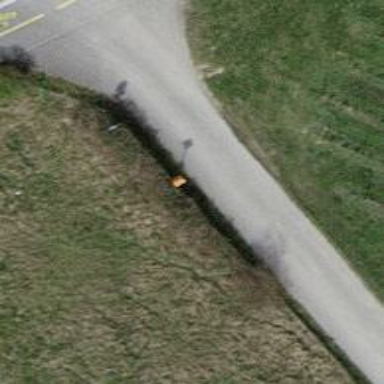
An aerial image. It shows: Aerial orange marker.